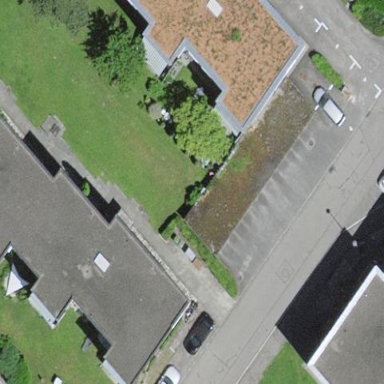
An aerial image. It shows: Parking area.